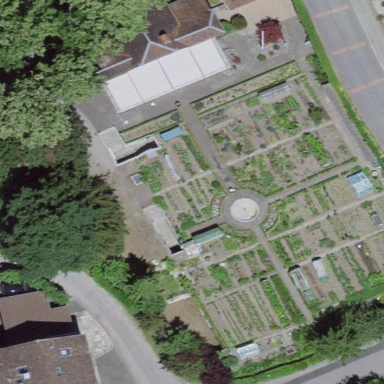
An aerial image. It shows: Allotments area.